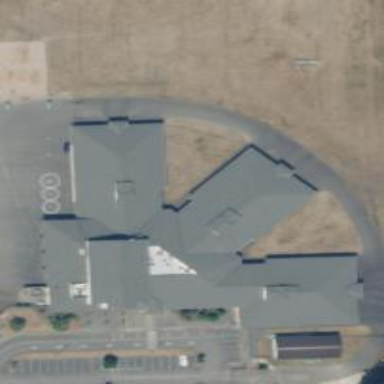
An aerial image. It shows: School.